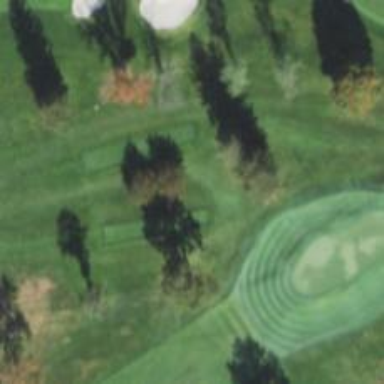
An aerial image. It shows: Golf tee.